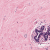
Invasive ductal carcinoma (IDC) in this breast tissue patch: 0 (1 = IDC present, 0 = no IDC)